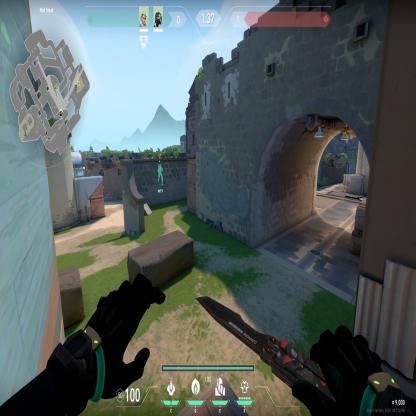
Label: teammate